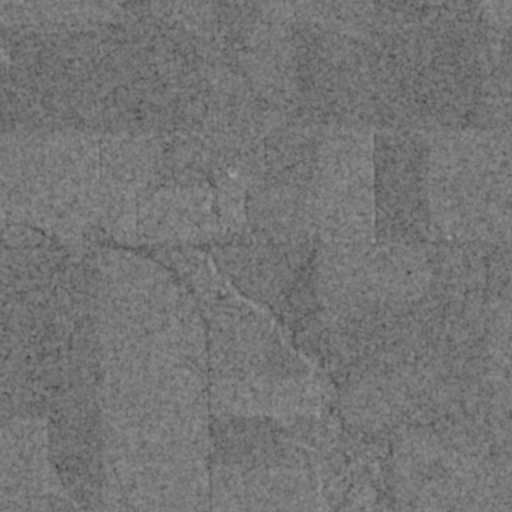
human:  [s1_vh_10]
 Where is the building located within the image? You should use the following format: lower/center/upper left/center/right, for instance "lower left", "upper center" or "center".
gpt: The building is located in the center left of the image.
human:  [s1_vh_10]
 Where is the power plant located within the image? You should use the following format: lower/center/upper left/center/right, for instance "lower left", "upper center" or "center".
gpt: There is no power plant in the image.

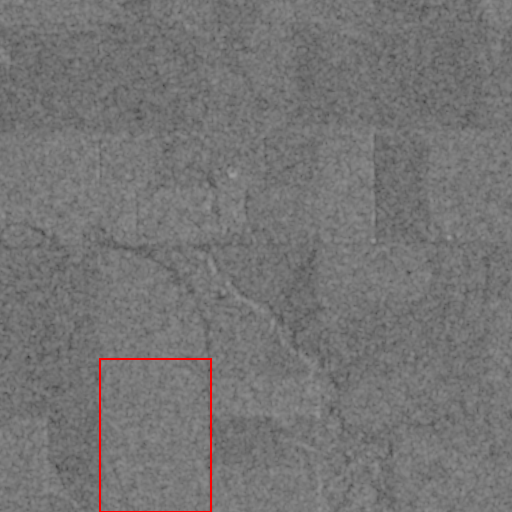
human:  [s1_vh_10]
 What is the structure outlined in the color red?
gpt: The structure outlined in red is a crop field.
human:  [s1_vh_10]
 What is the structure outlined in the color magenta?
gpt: There is no magenta outline.